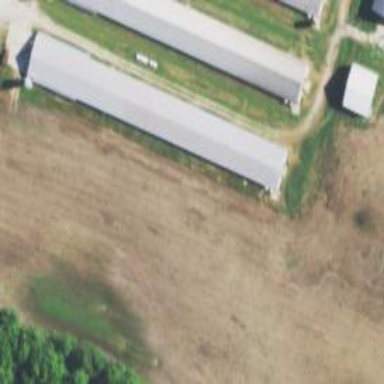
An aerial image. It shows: Farm auxiliary building.